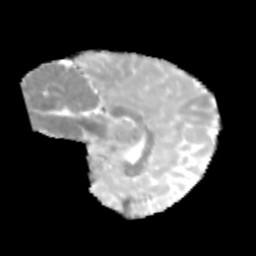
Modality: MD
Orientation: sagittal
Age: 11
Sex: male
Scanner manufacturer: siemens
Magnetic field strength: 3 T
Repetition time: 3.8 s
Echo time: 0.07 s